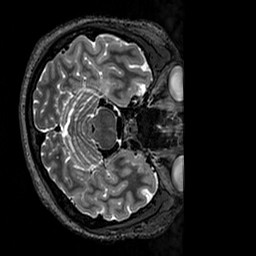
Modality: T2w
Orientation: axial
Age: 26
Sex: female
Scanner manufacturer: siemens
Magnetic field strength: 3 T
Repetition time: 3.2 s
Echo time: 0.728 s